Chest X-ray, AP view. Patient: 71 years old, sex M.
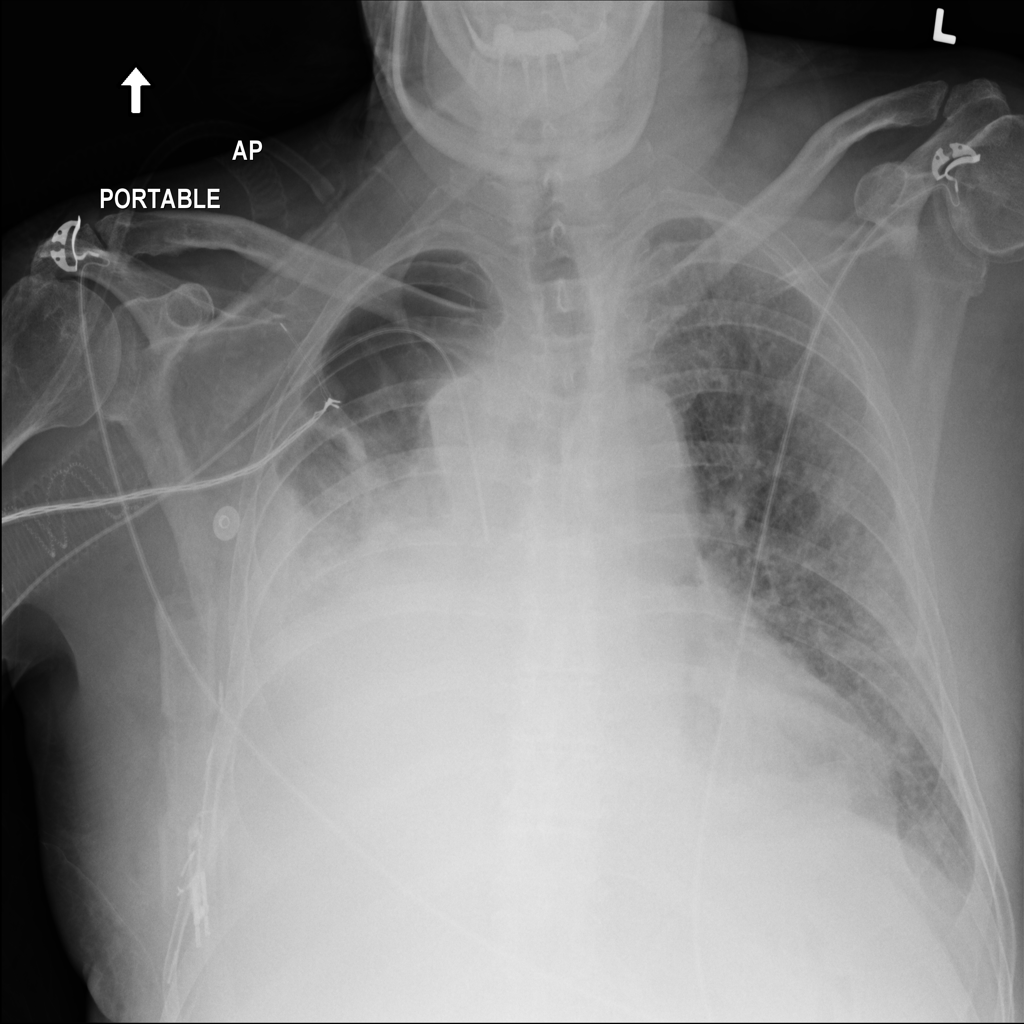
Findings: Effusion